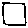
Label: square